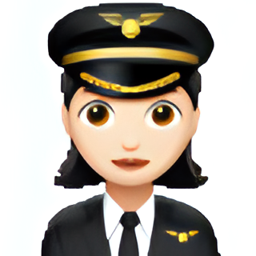
Name: female pilot type 1 2
Emoji: 👩🏻‍✈️
Group: People & Body
Sub-group: person-role